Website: crate-barrel
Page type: customer-info-address
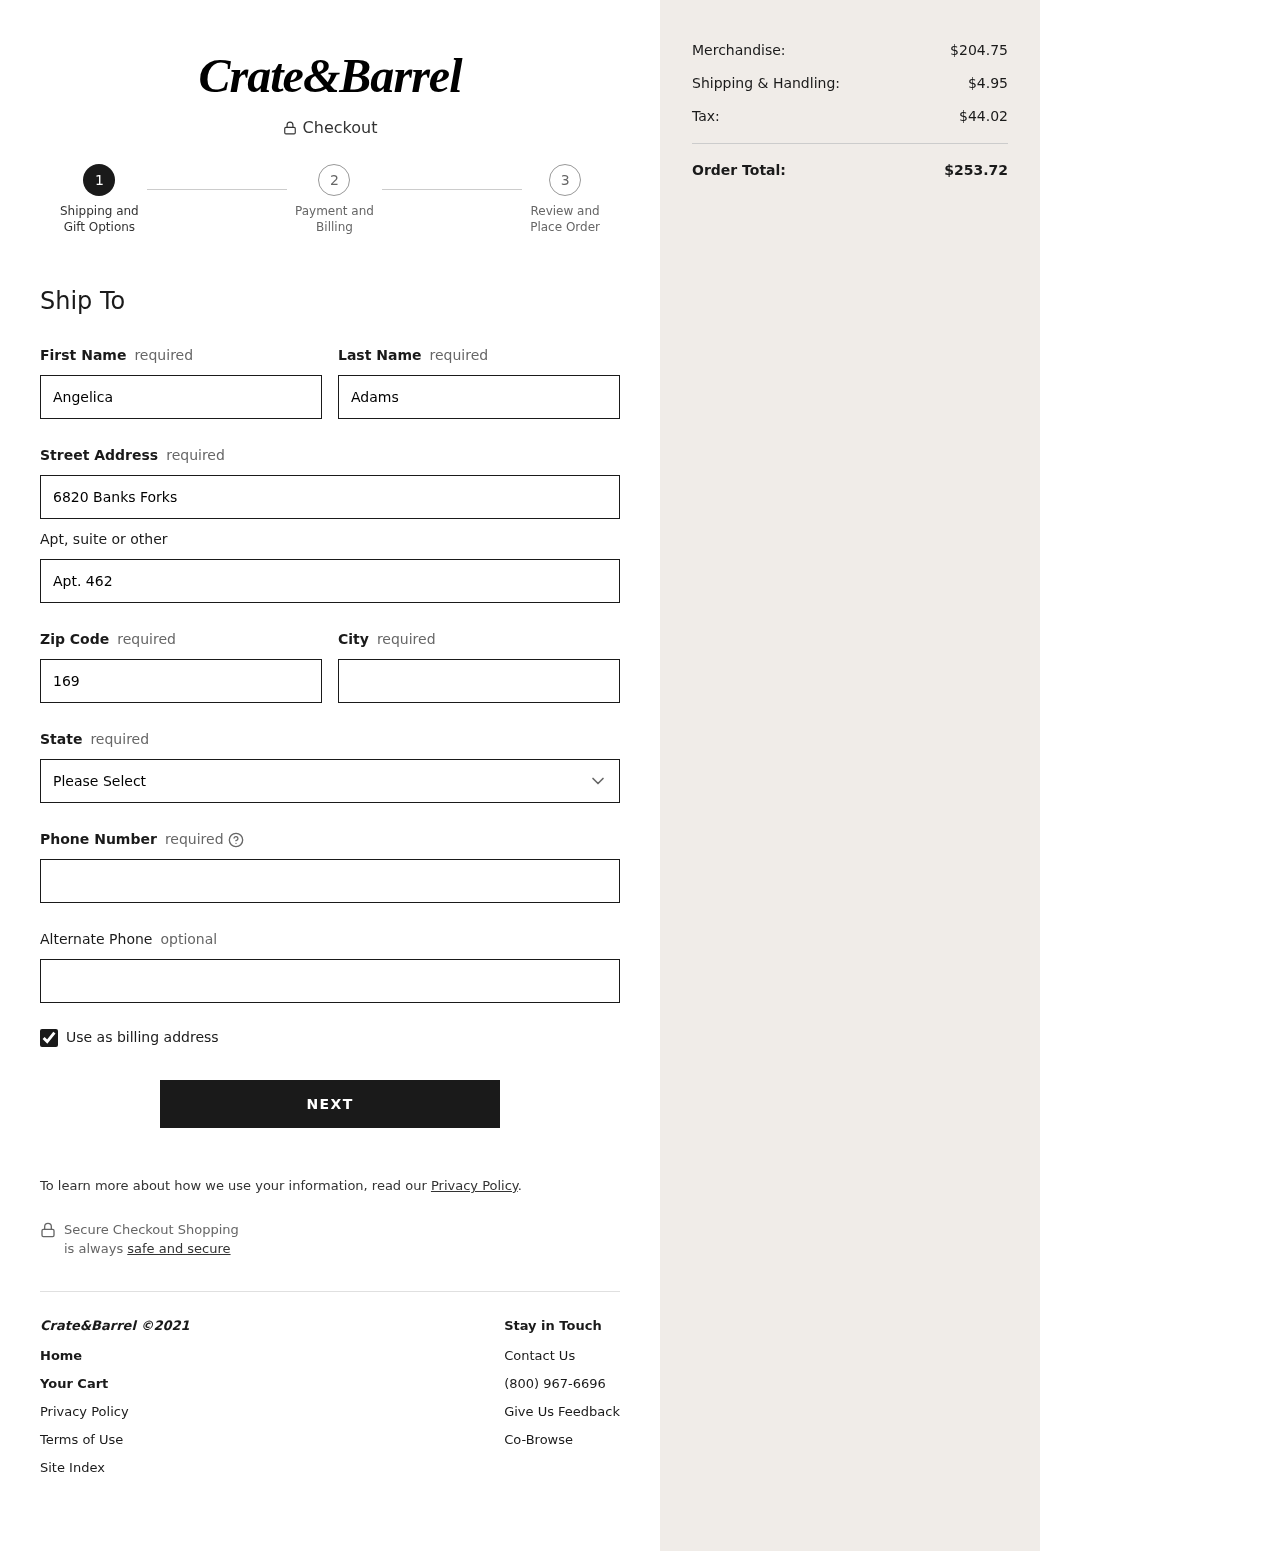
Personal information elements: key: PII_STATE
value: Illinois
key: PII_FIRSTNAME
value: Angelica
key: PII_LASTNAME
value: Adams
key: PII_STREET
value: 6820 Banks Forks
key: PII_STREET2
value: Apt. 462
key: PII_POSTCODE
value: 16970
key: PII_CITY
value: Danielburgh
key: PII_PHONE
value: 7576651155
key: PII_PHONE_ALT
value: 2489176665
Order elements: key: ORDER_SUBTOTAL
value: $204.75
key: ORDER_SHIPPING_COST
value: $4.95
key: ORDER_TAX
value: $44.02
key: ORDER_TOTAL
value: $253.72